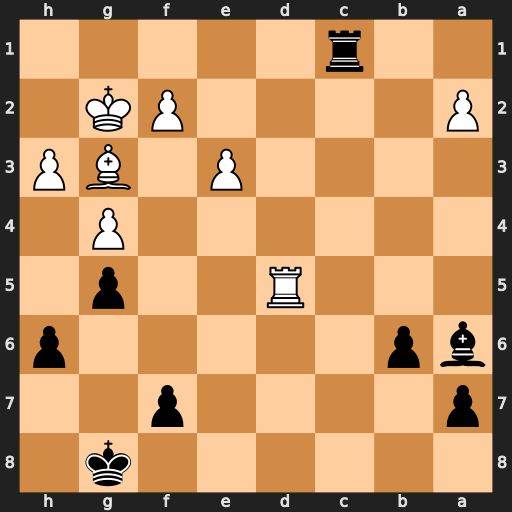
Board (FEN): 6k1/p4p2/bp5p/3R2p1/6P1/4P1BP/P4PK1/2r5
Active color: b
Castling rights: -
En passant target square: -
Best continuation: Bb7 e4 Bxd5